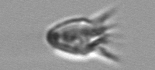
Label: Paratontonia_gracillima